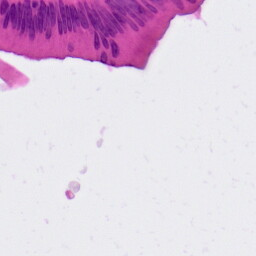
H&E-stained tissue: Colon